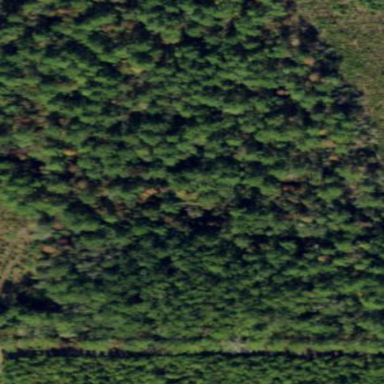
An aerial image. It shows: Beautiful woodland area.